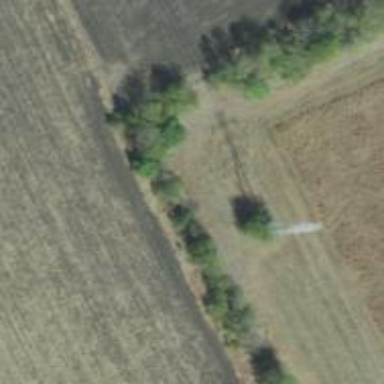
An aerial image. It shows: Power pole.